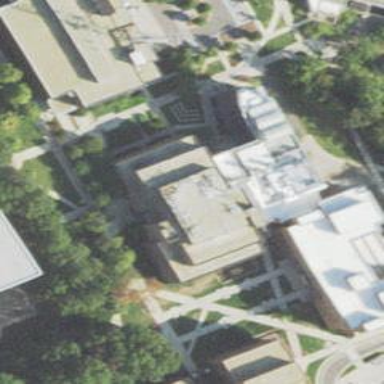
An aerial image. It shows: University building.